Field crop: tomato
Growth stage: 2
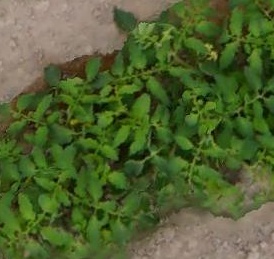
Species: tomato